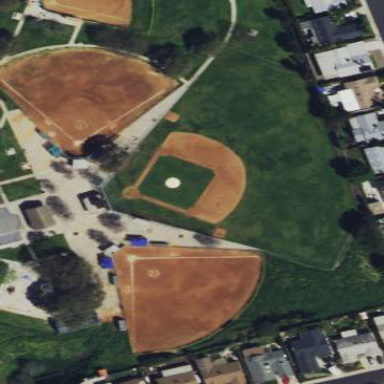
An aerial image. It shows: Baseball/softball pitch for leisure sports.